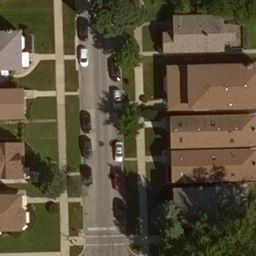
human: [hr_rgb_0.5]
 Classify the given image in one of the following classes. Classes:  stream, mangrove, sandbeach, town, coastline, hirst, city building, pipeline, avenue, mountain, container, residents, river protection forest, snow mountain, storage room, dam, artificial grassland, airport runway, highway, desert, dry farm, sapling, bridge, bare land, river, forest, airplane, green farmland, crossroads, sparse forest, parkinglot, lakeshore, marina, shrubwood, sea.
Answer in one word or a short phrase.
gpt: residents